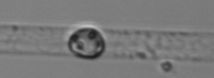
Label: Dactyliosolen_blavyanus